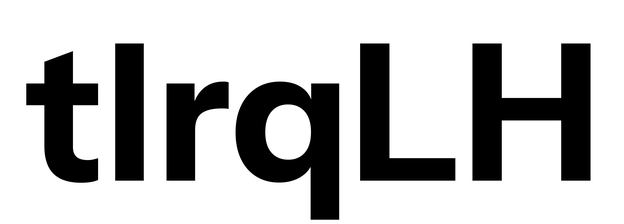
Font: InstrumentSans_Bold